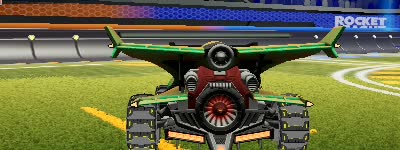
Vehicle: aftershock